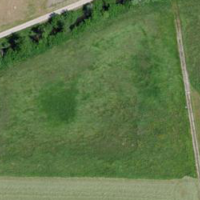
EUNIS habitat code: 52
Species observed at this site:
Alnus glutinosa